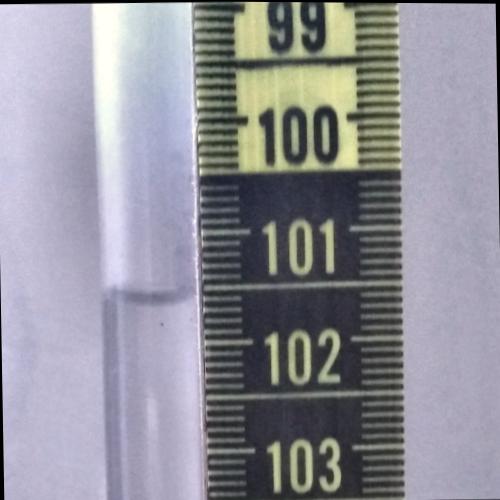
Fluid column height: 101.6 cm